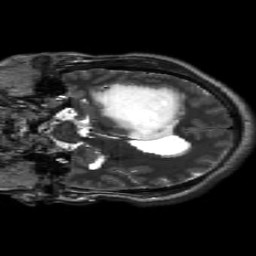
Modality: T2w
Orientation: coronal
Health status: ill
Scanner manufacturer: siemens
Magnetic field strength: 3 T
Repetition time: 7.46 s
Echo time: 0.095 s